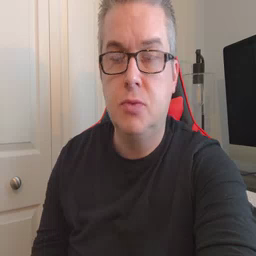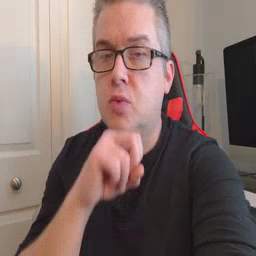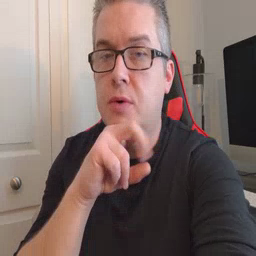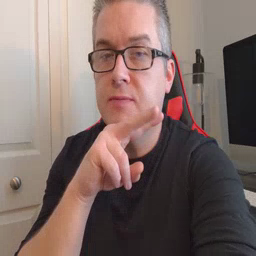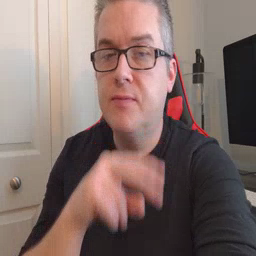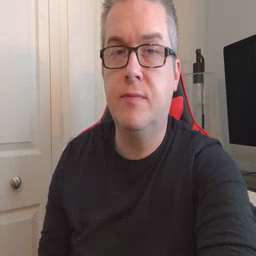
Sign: frog